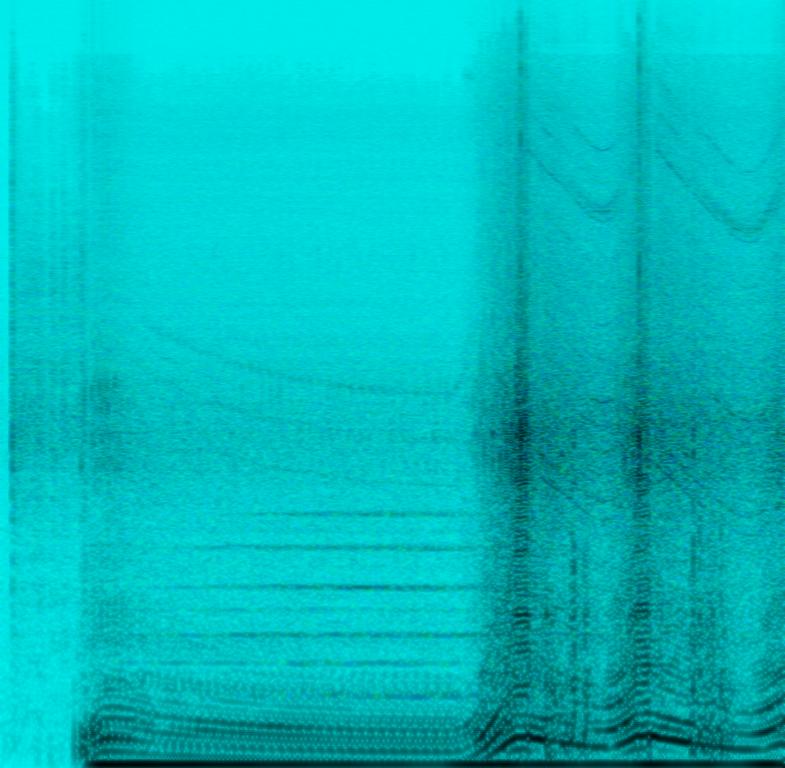
The low quality recording features an aggressive, distorted car engine revving sound effect and layered sustained string and synth lead riser in the background. There are some wide crackling noises, which, besides a slight distortion of the actual sound, is making this sound lower in quality.